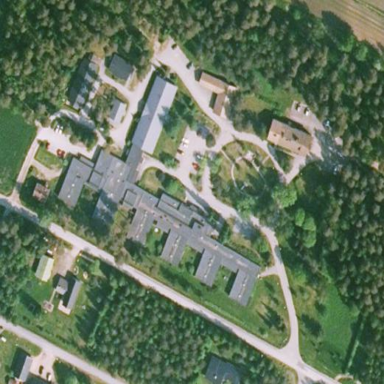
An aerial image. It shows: Nursing home.